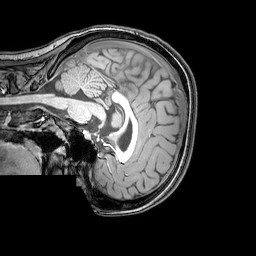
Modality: T1w
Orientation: sagittal
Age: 22
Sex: female
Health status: healthy
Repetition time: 0.081 s
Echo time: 0.037 s